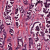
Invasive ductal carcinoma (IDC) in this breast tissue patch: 1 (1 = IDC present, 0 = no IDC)